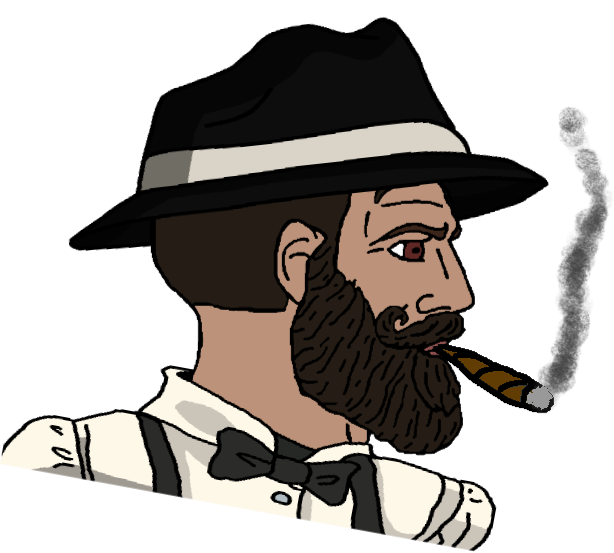
Label: 4_Yes_Chad